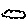
Label: cloud